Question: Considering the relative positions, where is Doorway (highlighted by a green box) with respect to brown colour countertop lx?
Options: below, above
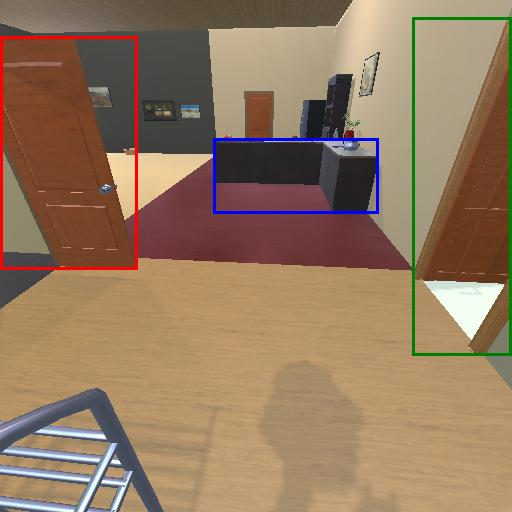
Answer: below